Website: home-depot
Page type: account-selection
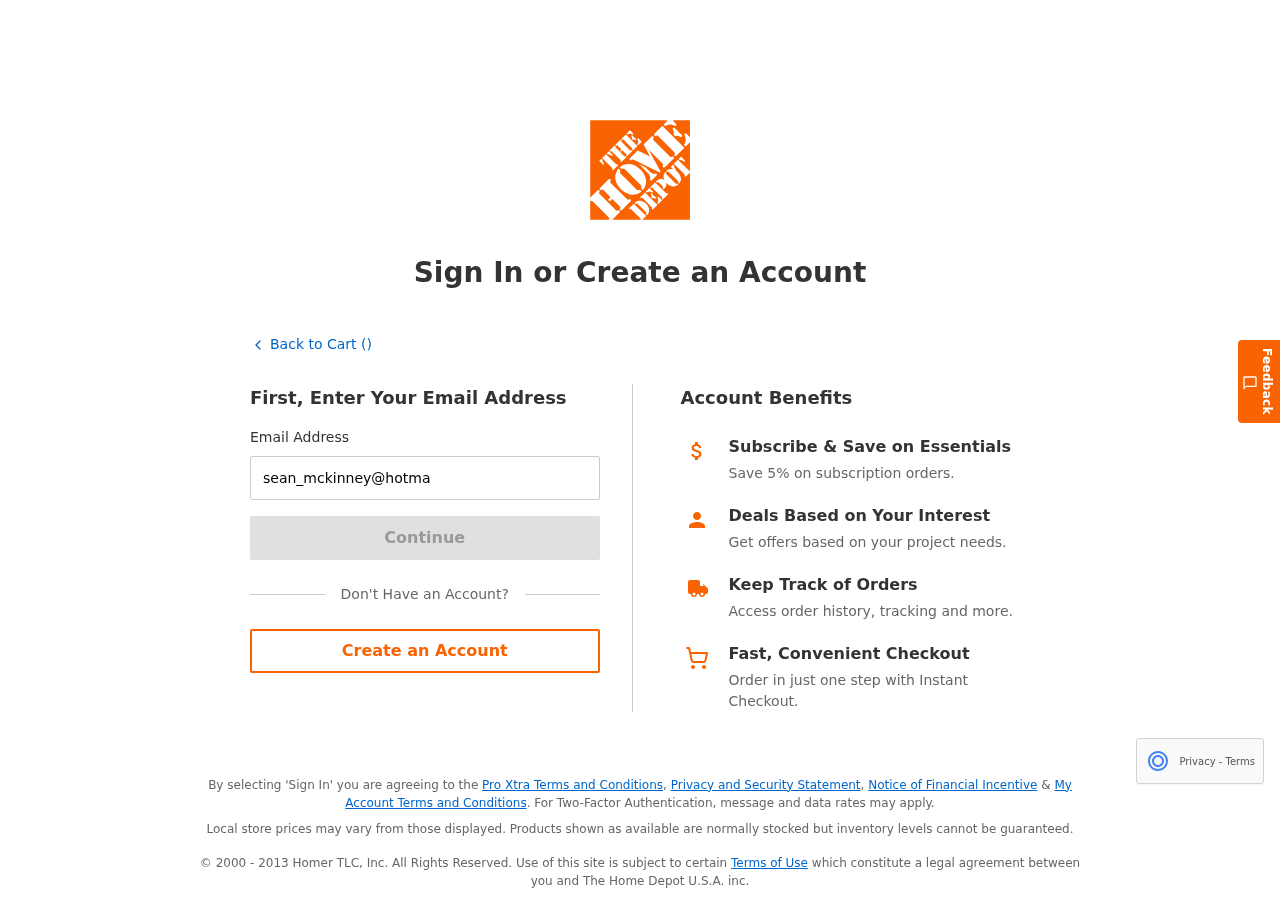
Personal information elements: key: PII_EMAIL
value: sean_mckinney@hotmail.com